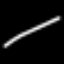
Label: line